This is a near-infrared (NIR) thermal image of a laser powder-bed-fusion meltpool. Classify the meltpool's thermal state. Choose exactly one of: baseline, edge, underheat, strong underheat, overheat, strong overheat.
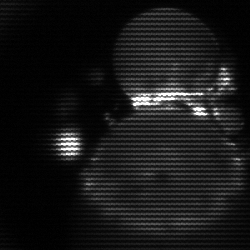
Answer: edge